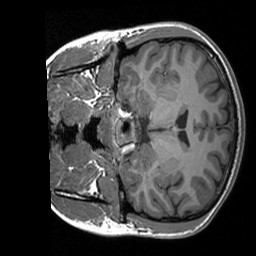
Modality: T1w
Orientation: coronal
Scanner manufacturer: siemens
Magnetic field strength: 3 T
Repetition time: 1.76 s
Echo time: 0.0022 s